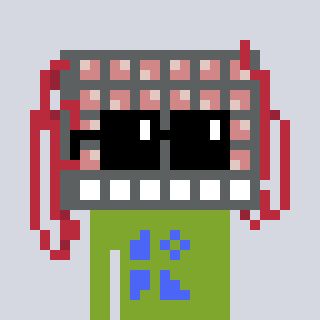
a pixel art character with square black sunglasses, a turing-shaped head and a slimegreen-colored body on a cool background